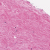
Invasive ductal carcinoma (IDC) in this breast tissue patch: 0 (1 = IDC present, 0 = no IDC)